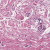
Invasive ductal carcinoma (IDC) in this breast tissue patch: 0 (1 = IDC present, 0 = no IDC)